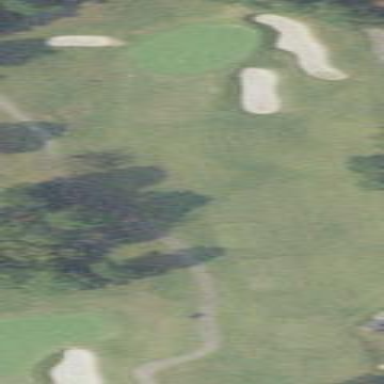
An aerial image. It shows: Area with grass used as rough in golf course.